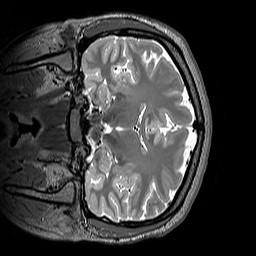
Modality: T2w
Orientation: coronal
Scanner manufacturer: siemens
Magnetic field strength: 3 T
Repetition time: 3.2 s
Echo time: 0.406 s